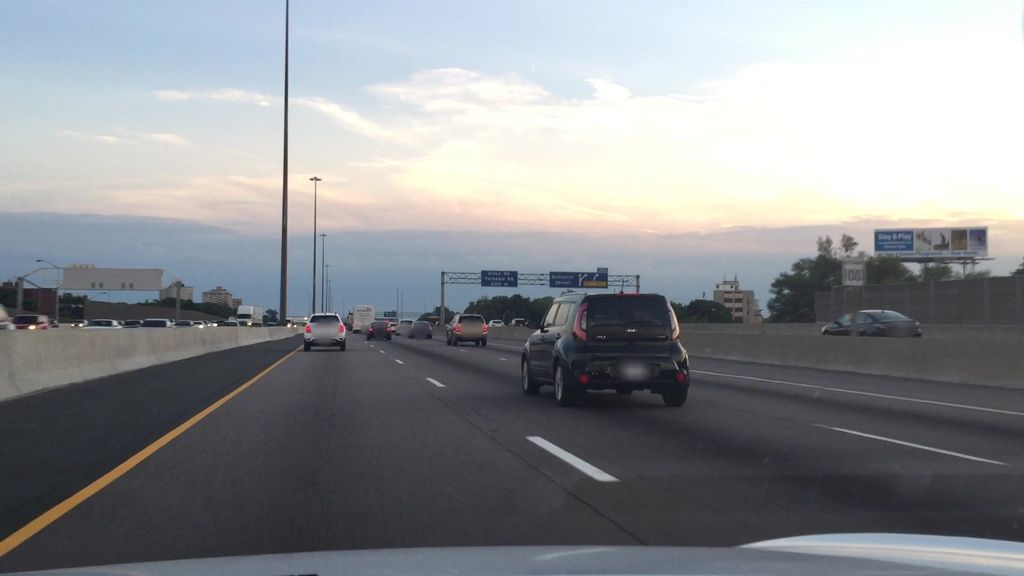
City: toronto